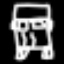
Label: bed